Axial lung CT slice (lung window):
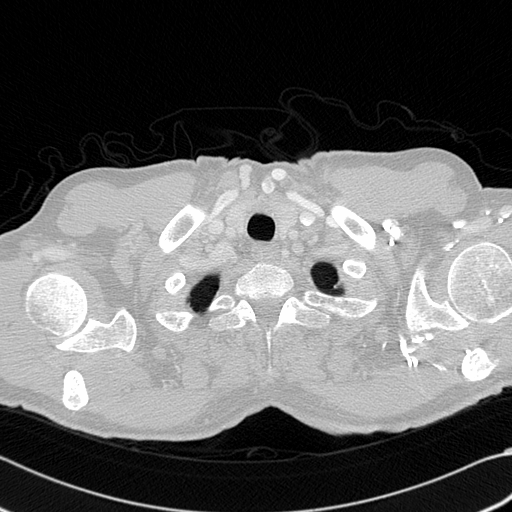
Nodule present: no